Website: crate-barrel
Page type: account-selection
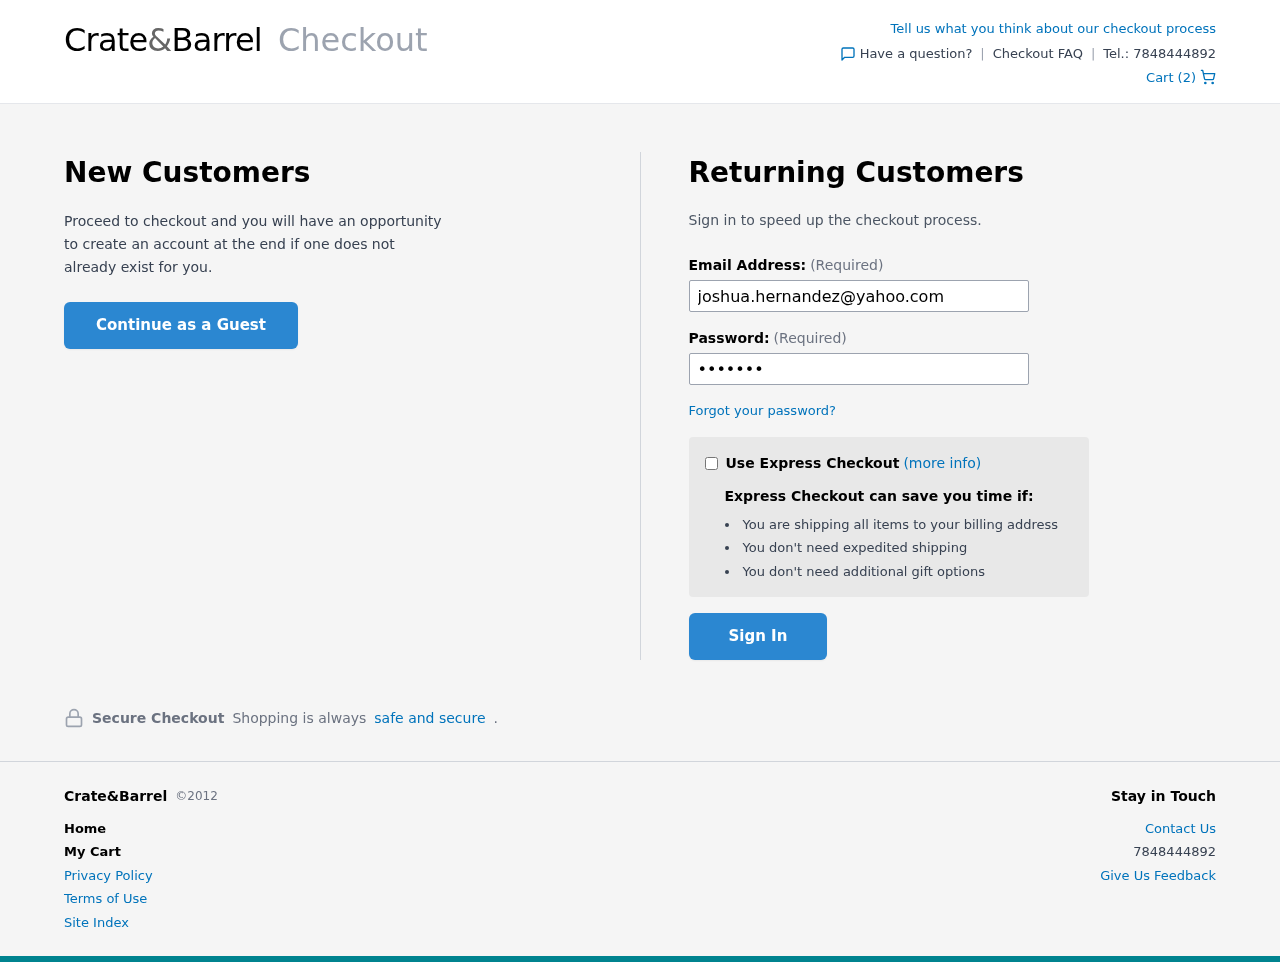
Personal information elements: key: PII_EMAIL
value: joshua.hernandez@yahoo.com
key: PII_PHONE
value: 7848444892
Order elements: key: ORDER_NUM_ITEMS
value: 2